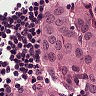
Metastatic tissue present: yes